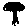
Label: tree